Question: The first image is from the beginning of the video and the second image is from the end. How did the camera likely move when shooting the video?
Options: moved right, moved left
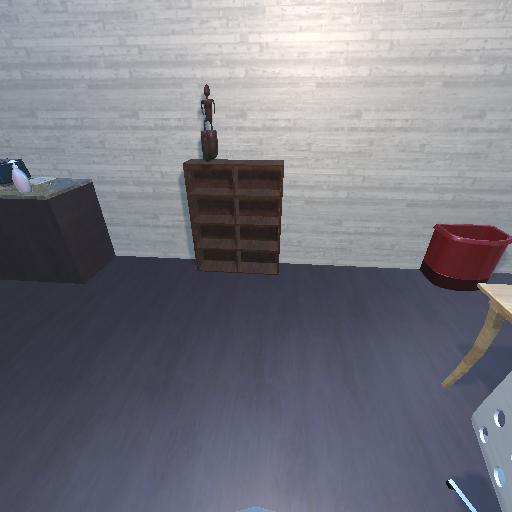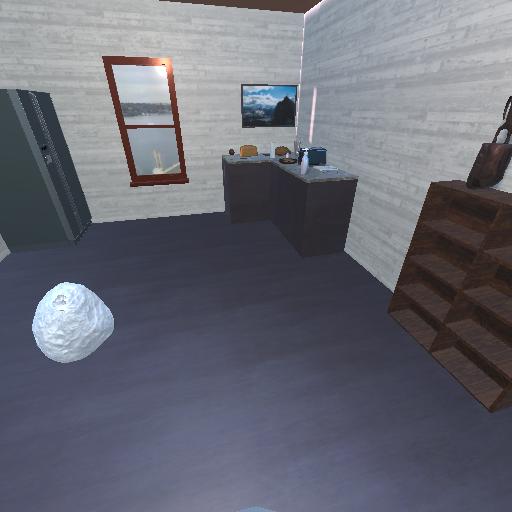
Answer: moved right